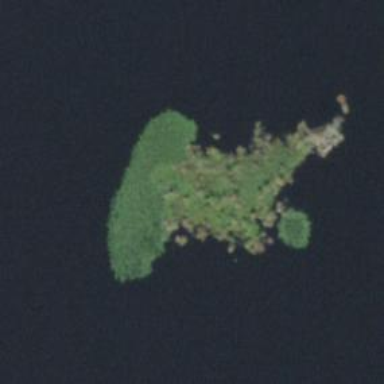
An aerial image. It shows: Island.